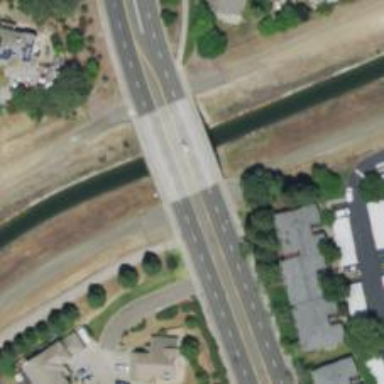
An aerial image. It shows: Tertiary road on bridge with shared cycleway.